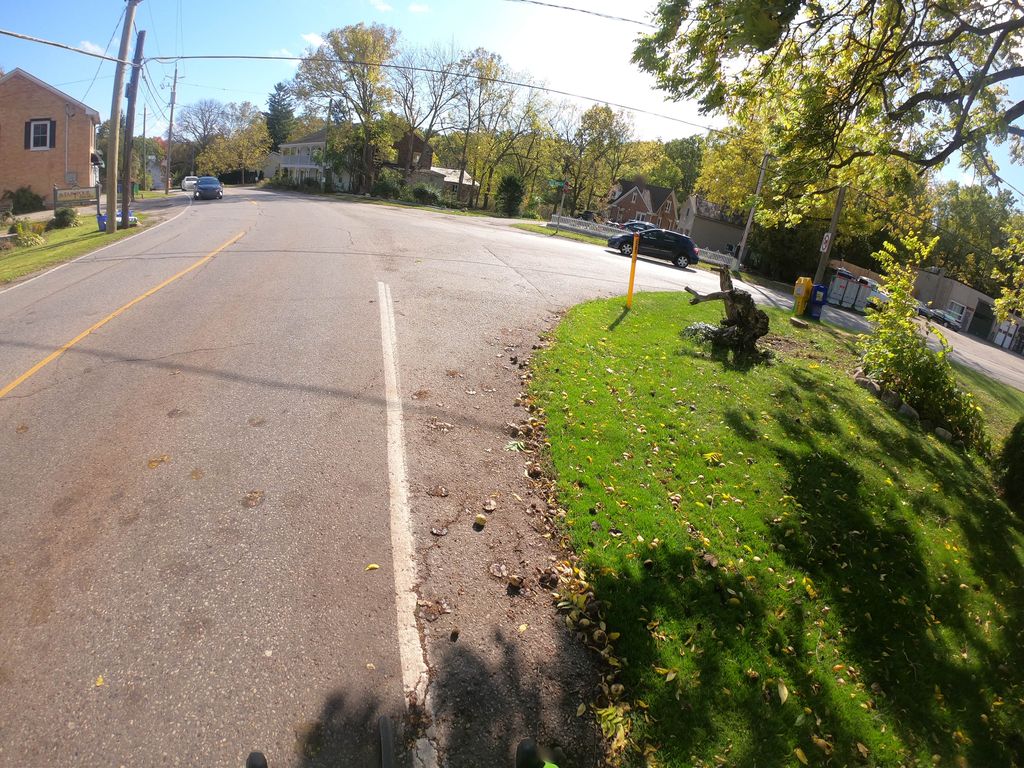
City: kitchener-waterloo